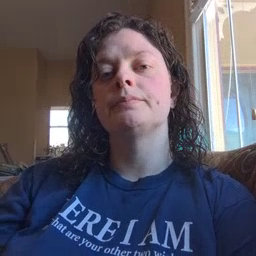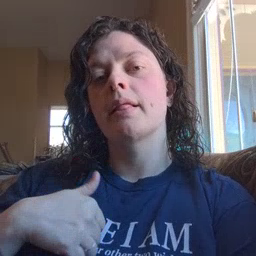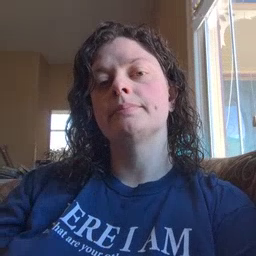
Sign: bath